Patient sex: F
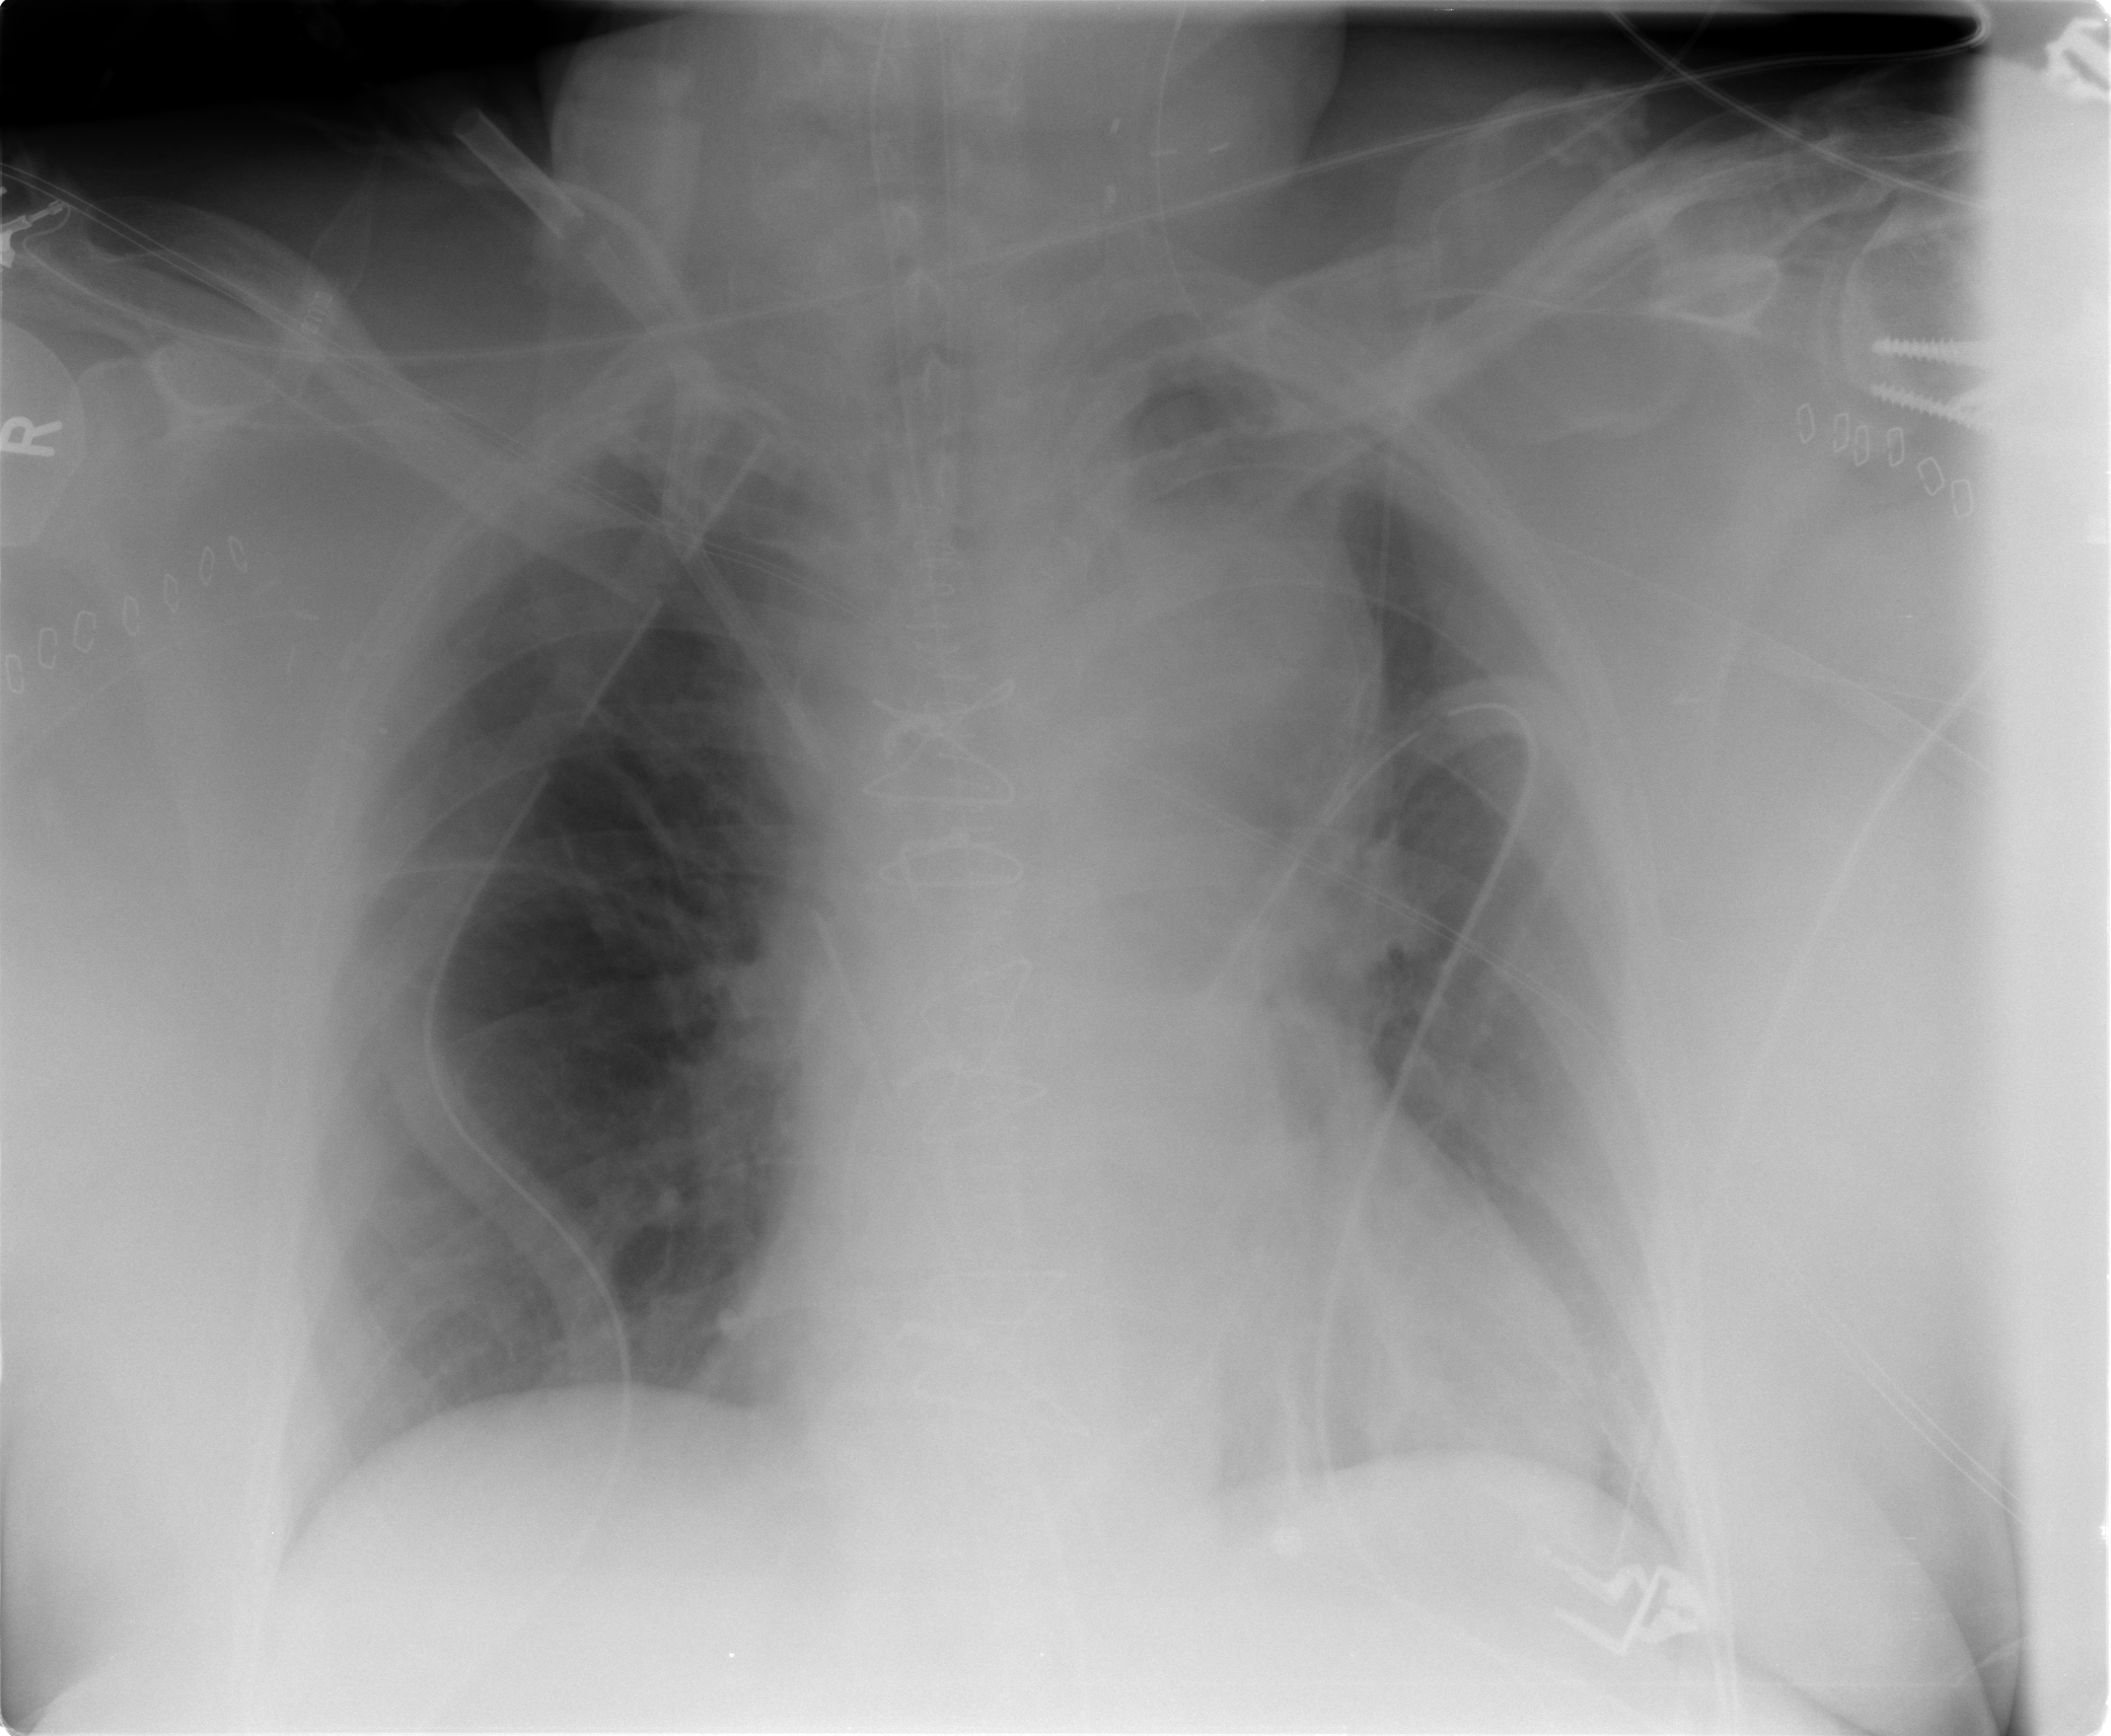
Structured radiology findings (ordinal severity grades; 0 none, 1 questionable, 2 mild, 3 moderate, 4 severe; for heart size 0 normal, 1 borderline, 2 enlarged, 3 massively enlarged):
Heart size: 0
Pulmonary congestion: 0
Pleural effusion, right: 0
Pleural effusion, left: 0
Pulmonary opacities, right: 0
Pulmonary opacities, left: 0
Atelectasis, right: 2
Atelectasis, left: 2